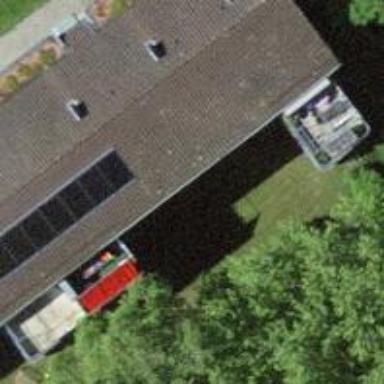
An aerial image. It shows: Residential building.